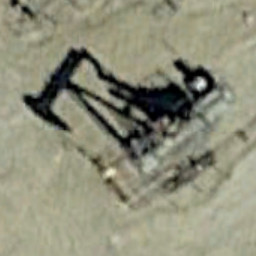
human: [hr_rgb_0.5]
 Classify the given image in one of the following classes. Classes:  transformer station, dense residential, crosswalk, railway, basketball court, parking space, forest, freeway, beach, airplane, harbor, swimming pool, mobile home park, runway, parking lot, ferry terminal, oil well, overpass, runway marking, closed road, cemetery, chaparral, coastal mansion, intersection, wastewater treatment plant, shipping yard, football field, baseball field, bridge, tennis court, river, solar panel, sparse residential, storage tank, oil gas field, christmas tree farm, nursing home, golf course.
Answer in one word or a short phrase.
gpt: oil well